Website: walmart
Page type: payment
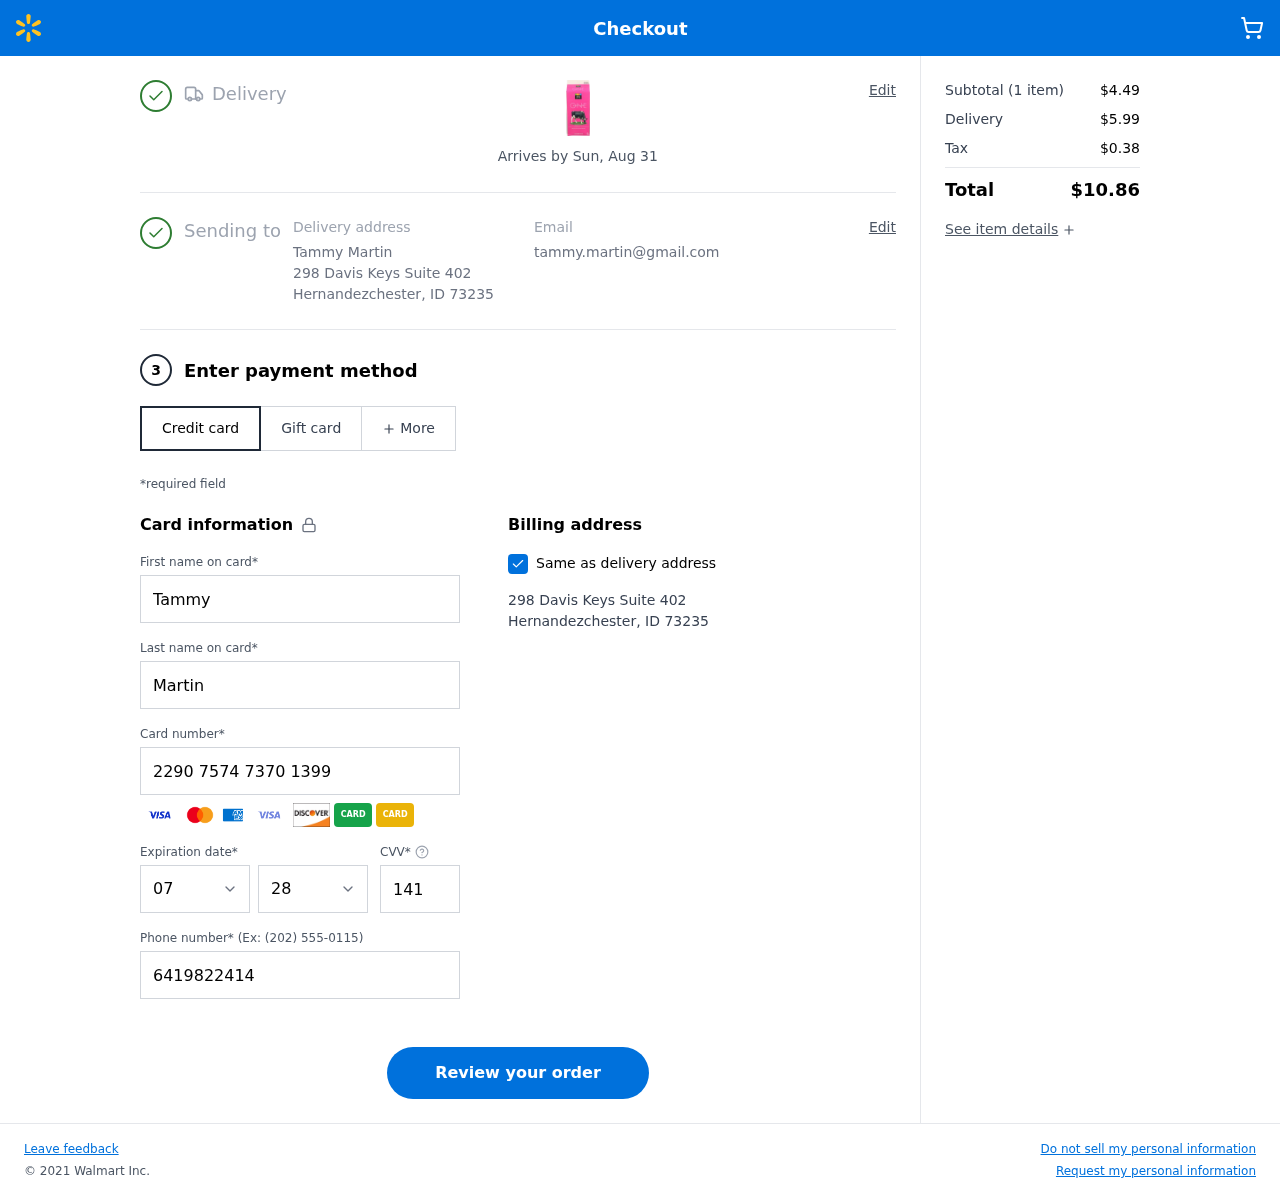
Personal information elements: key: PII_CARD_CVV
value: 141
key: PII_CARD_EXPIRY_MONTH
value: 07
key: PII_CARD_EXPIRY_YEAR
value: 28
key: PII_CARD_NUMBER
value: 2290 7574 7370 1399
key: PII_CITY
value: Hernandezchester
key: PII_EMAIL
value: tammy.martin@gmail.com
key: PII_FIRSTNAME
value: Tammy
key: PII_FULLNAME
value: Tammy Martin
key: PII_LASTNAME
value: Martin
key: PII_PHONE
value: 6419822414
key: PII_POSTCODE
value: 73235
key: PII_STATE_ABBR
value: ID
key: PII_STREET
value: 298 Davis Keys Suite 402
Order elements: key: ORDER_DELIVERY_DATE
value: Arrives by Sun, Aug 31
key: ORDER_NUM_ITEMS
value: (1 item)
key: ORDER_SUBTOTAL
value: $4.49
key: ORDER_SHIPPING_COST
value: $5.99
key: ORDER_TAX
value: $0.38
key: ORDER_TOTAL
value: $10.86